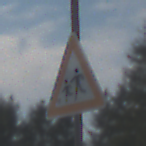
Verkehrszeichen: KinderRechts
Umgebung: Outdoor, Suburban
Tageszeit: Midday
Wetter: PartlyCloudy
Licht: Natural
Jahreszeit: NotSpecified
Kontrast: HighContrast